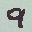
Label: 9